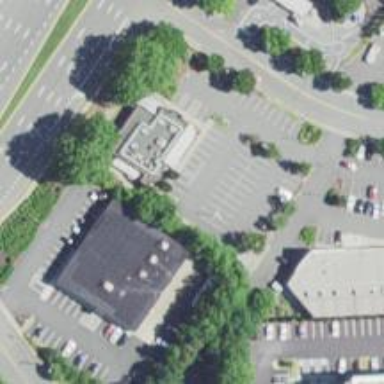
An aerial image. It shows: Retail building.